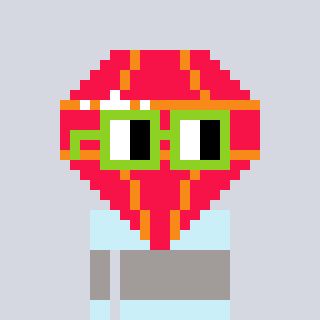
a pixel art character with square light green glasses, a red diamond-shaped head and a cold-colored body on a cool background